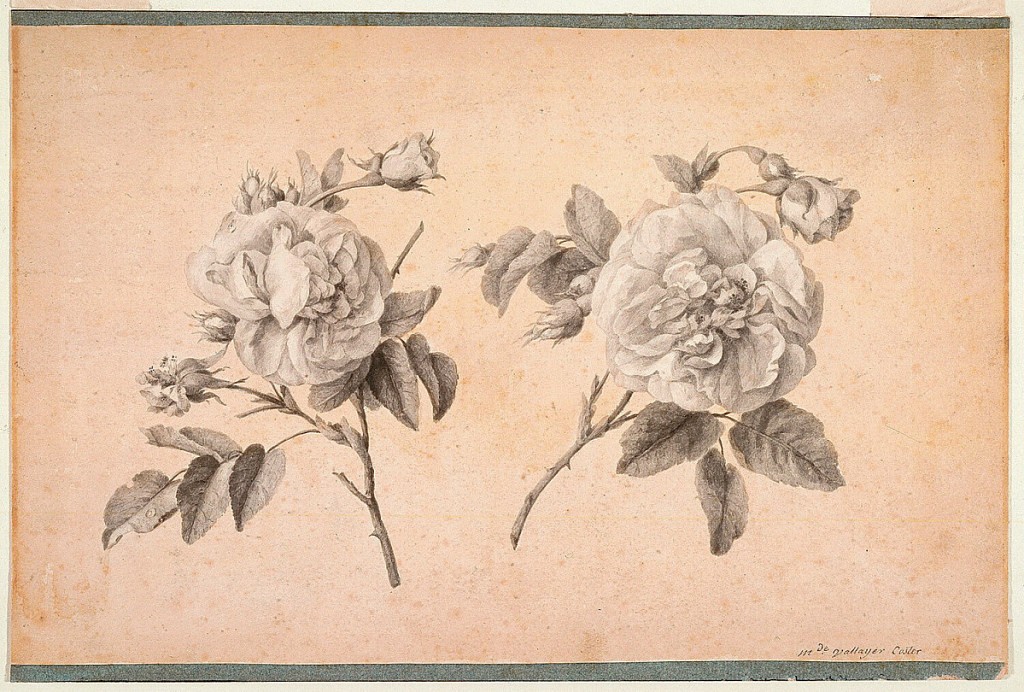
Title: Study of Two Roses
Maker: Anne Vallayer-Coster, French, 1744–1818
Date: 1790–1800
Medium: Brush and gray wash, brush and black ink on heavy cream paper, lined
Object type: Drawing
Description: Drawing shows two sprigs of roses with leaves, buds and two fully developed flowers.